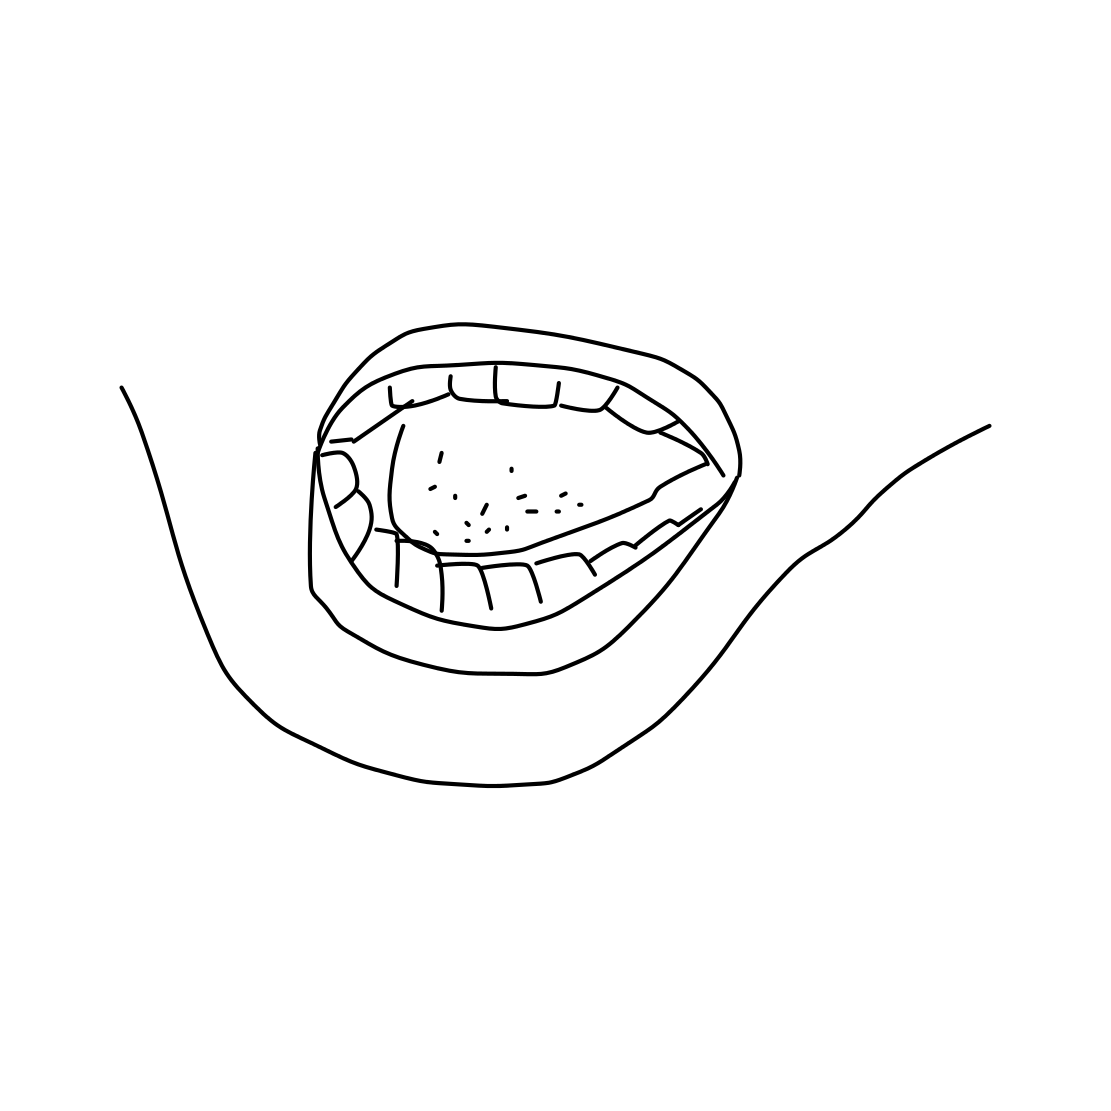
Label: mouth